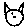
Label: cat